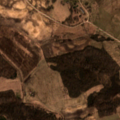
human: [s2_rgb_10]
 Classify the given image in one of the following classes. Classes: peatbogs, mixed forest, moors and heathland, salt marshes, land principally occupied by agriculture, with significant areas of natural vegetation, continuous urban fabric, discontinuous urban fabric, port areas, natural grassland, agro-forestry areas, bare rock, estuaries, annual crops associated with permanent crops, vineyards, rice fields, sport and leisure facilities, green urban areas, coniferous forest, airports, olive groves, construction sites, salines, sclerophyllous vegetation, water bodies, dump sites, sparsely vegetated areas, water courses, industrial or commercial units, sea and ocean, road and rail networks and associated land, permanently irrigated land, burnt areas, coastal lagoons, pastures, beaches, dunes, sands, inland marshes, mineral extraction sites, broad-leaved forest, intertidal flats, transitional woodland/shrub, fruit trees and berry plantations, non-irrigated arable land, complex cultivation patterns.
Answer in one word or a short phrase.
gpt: non-irrigated arable land, pastures, complex cultivation patterns, land principally occupied by agriculture, with significant areas of natural vegetation, broad-leaved forest, transitional woodland/shrub